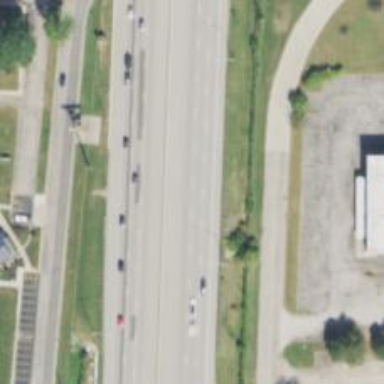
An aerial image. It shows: Asphalt road classified as trunk highway.